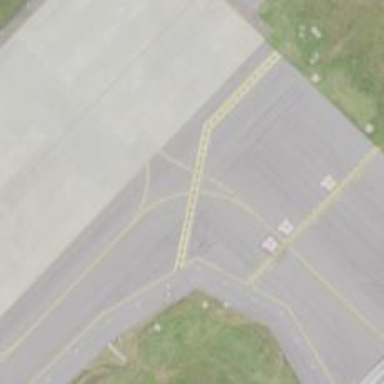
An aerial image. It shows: View of taxiway at the airport.